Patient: sex F, age 58
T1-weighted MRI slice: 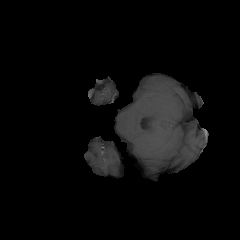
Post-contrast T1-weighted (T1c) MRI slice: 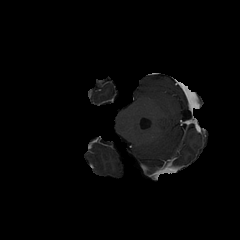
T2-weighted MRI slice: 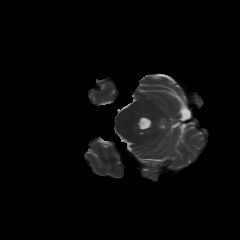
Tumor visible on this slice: no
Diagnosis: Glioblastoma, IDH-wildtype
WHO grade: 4